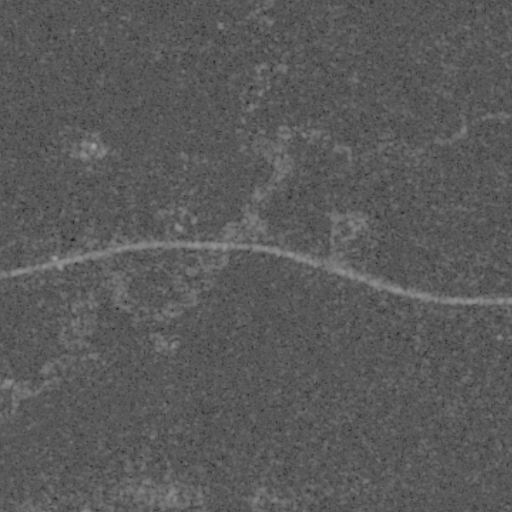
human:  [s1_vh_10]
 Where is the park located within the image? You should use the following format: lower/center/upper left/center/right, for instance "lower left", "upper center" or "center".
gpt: The park is located in the center of the image.
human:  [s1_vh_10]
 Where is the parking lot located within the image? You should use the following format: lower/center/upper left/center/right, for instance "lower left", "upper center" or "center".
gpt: The parking lot is located in the center of the image.
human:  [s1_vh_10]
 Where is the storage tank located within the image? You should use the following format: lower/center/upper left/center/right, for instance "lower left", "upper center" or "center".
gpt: The storage tank is located in the center of the image.
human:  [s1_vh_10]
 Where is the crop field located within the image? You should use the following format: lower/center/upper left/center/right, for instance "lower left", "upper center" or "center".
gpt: There is no crop field in the image.

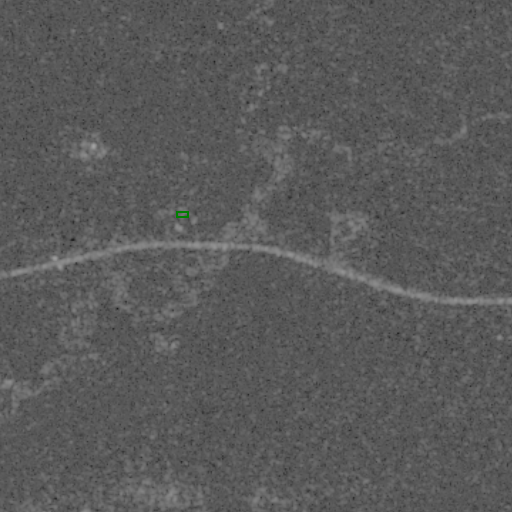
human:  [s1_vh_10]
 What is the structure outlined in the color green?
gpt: The structure outlined in green is a park.
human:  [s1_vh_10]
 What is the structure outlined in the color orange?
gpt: There is no orange outline.